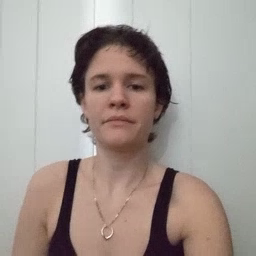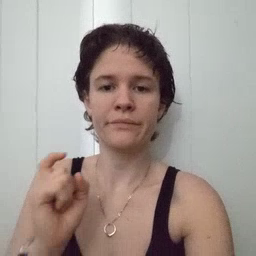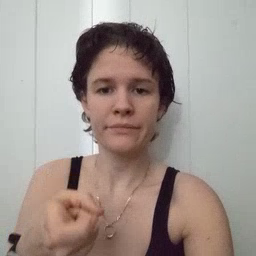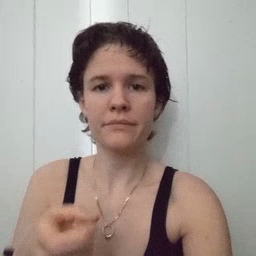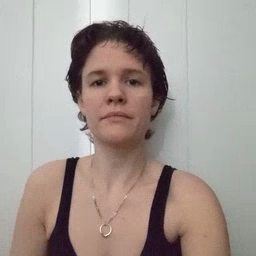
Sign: gift